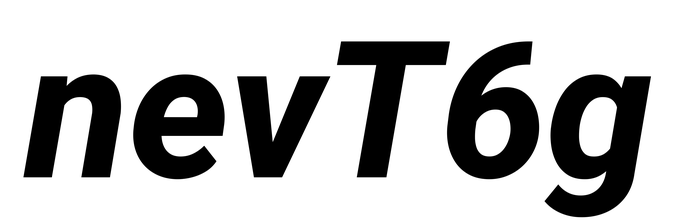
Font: Roboto-Italic_ExtraBold_Italic